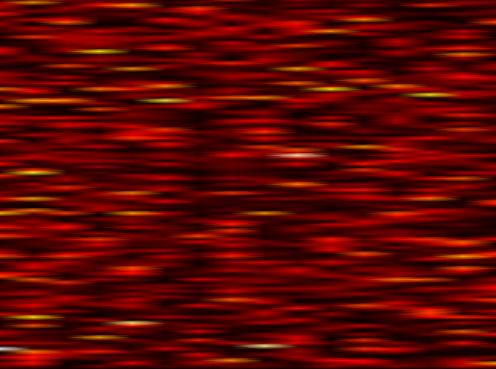
Label: OFDM